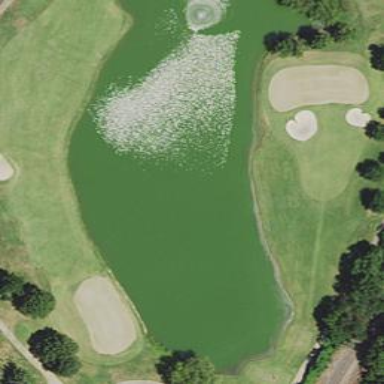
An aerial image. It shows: Water hazard on golf course.